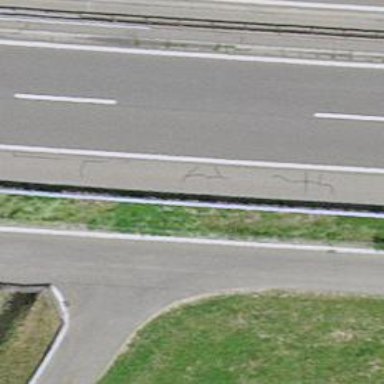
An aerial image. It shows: Asphalt track with grade1 surface.